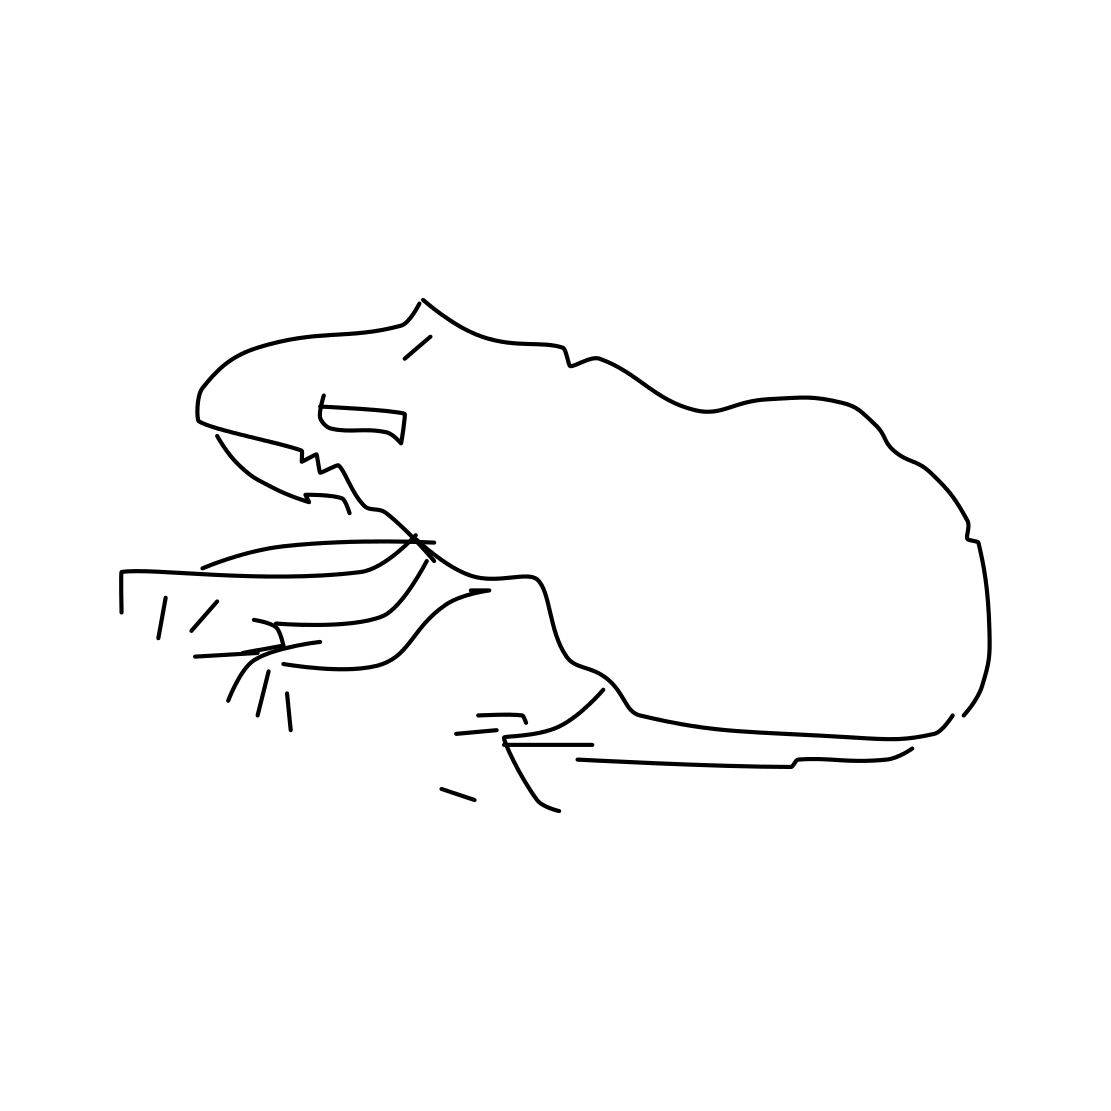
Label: frog